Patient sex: F
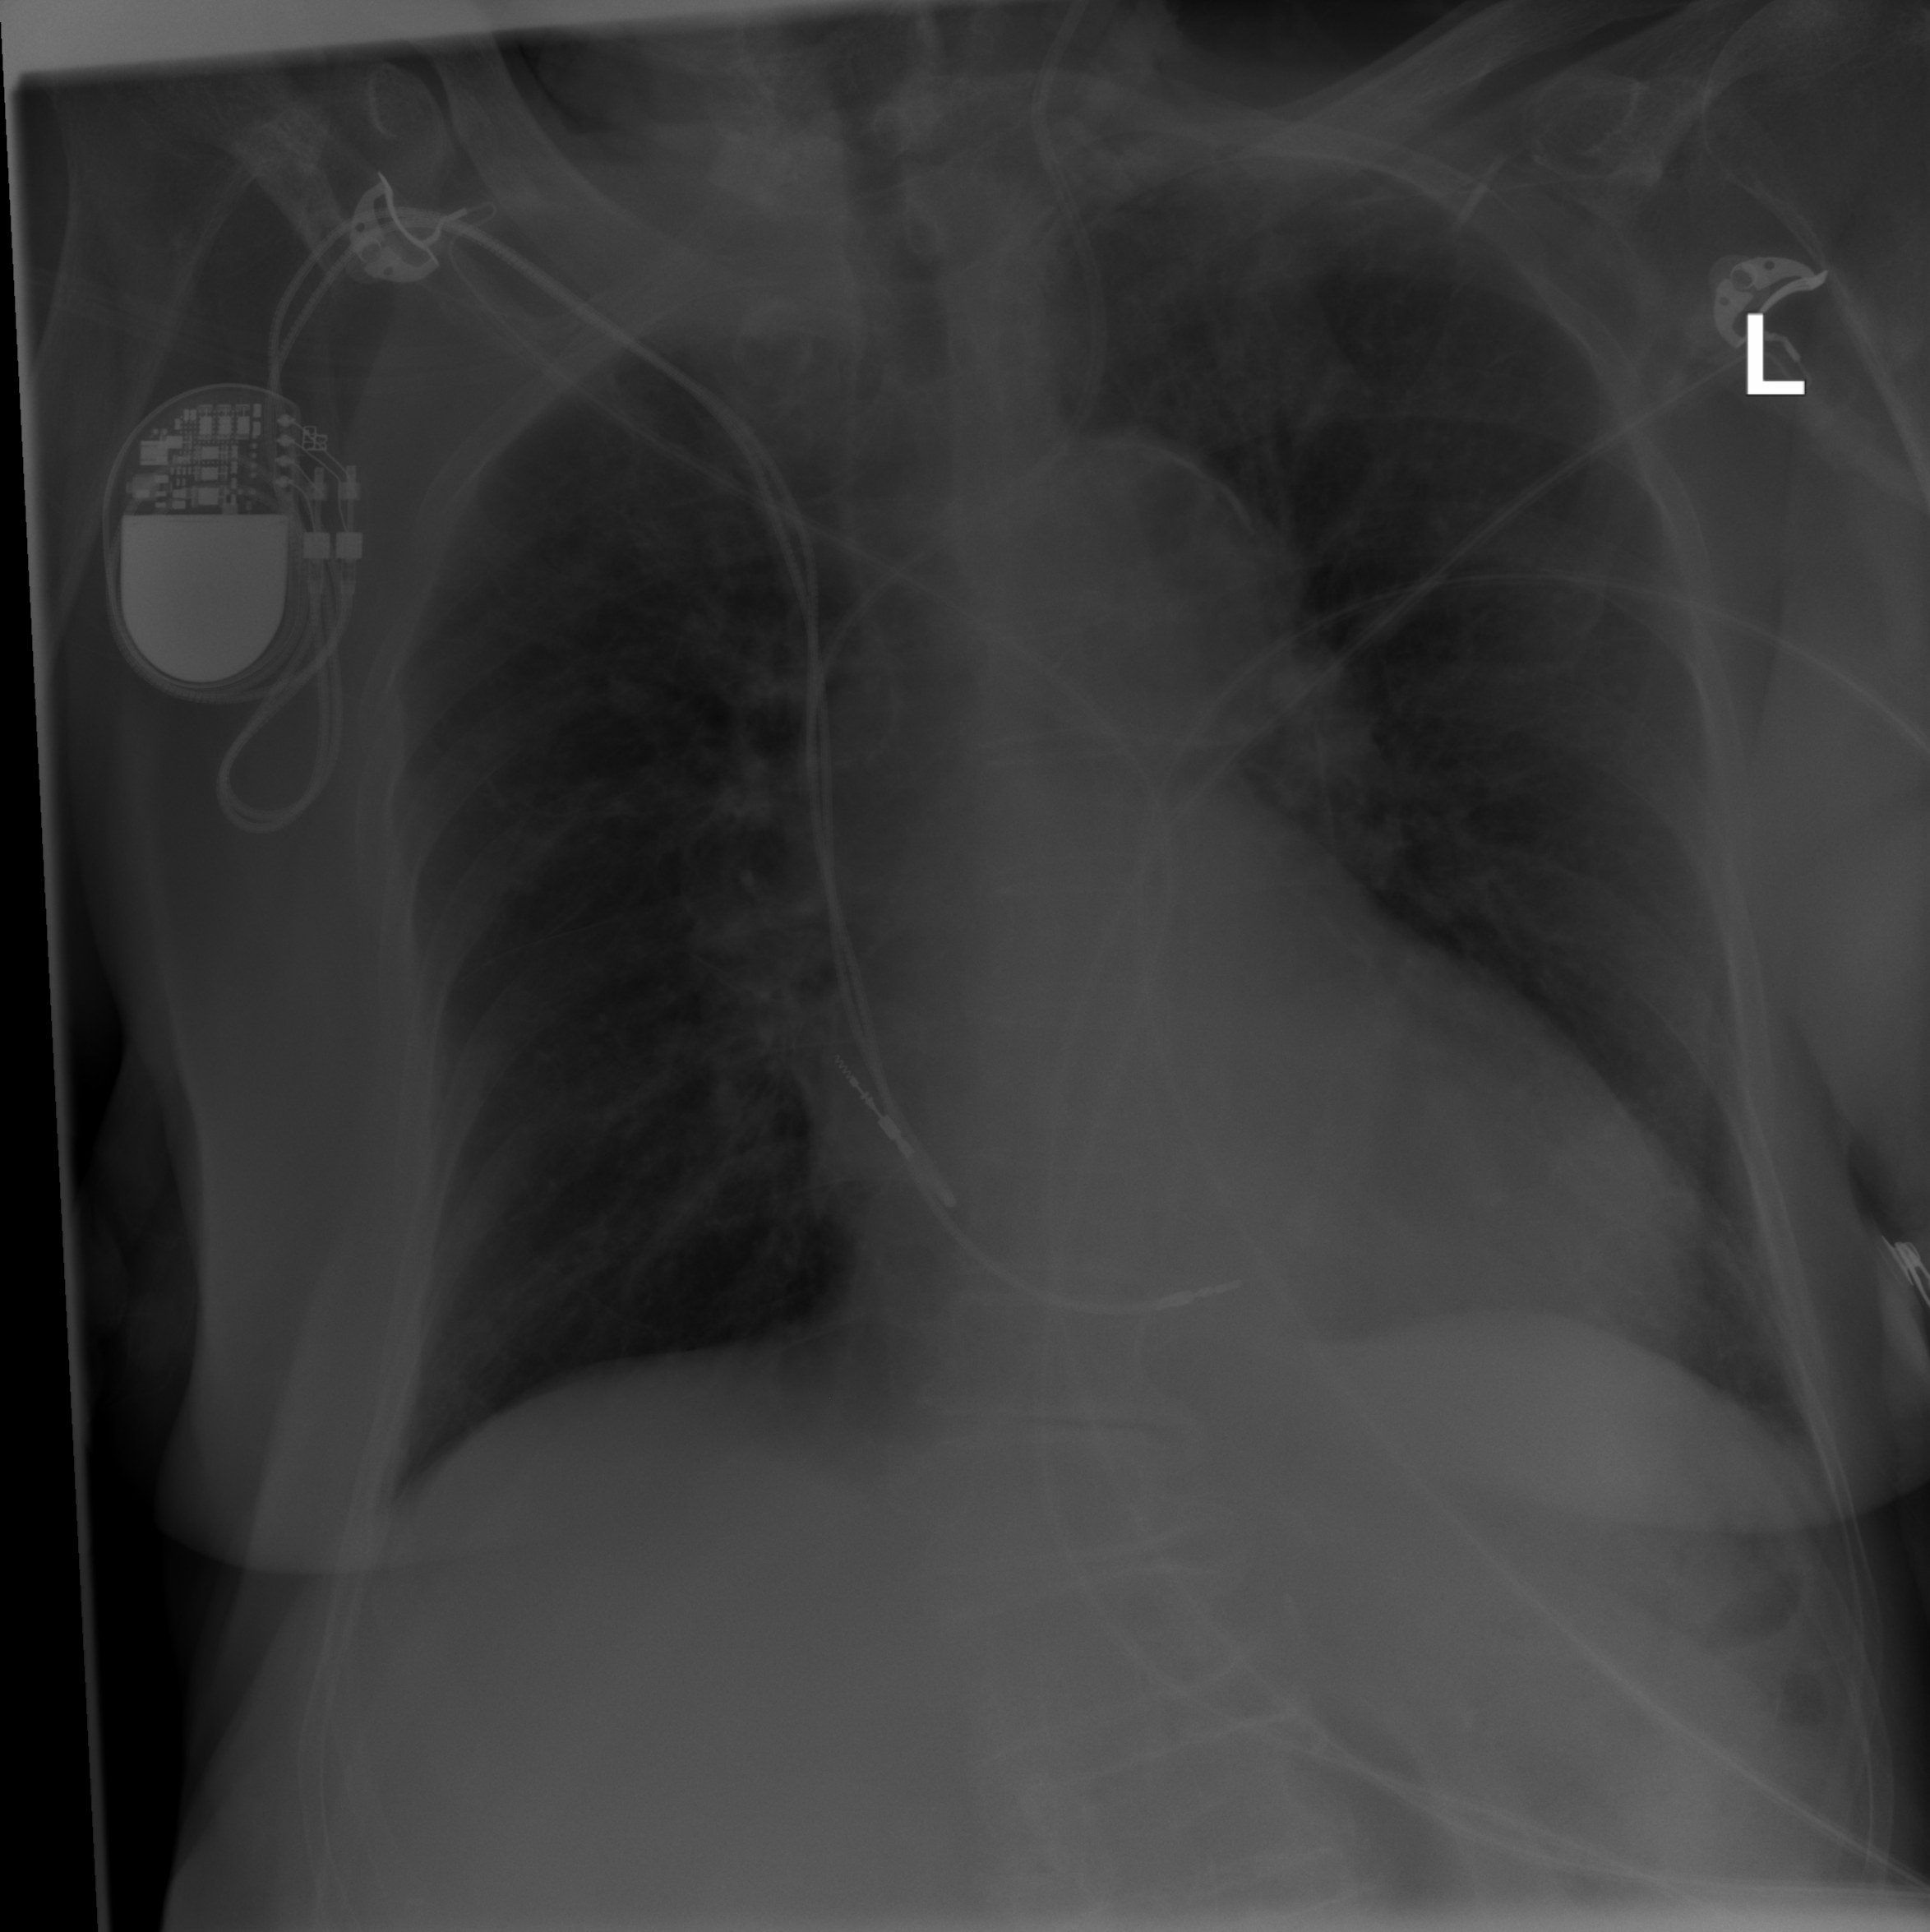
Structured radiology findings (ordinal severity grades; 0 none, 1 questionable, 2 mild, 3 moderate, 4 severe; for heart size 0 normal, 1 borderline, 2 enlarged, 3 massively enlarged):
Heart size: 2
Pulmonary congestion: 0
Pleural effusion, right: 0
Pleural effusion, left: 0
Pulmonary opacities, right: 0
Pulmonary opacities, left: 0
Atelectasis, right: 0
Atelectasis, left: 2